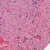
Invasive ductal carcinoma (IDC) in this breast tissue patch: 1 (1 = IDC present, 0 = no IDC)